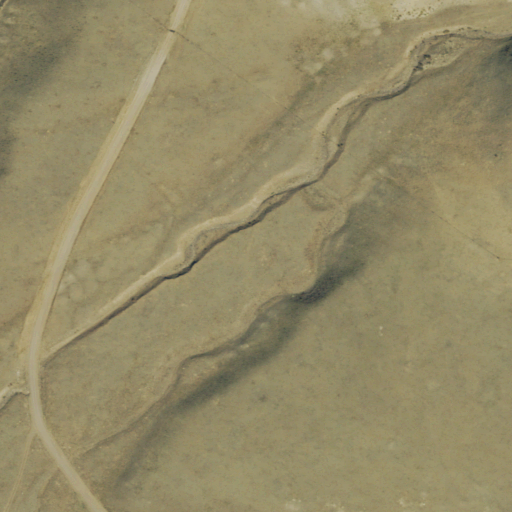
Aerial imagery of valley in Colorado named Long Gulch containing grassland and shrub